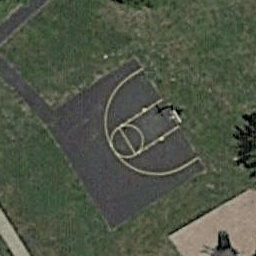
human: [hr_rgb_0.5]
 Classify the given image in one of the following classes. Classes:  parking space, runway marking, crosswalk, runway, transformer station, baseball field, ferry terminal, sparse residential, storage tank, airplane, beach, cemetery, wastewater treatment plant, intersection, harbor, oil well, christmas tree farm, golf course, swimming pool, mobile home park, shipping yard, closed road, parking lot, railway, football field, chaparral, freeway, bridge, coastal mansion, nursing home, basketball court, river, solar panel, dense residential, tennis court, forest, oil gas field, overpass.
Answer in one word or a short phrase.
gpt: basketball court